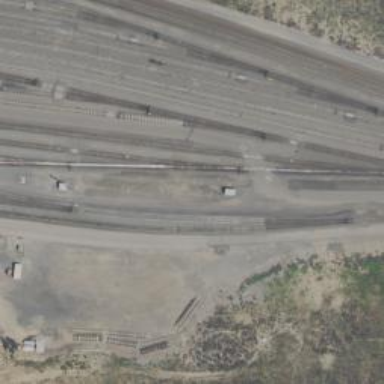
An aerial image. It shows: Railway yard used for servicing trains.